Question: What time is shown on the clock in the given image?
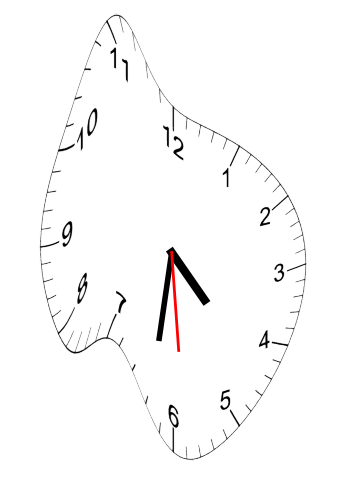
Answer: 04:31:29